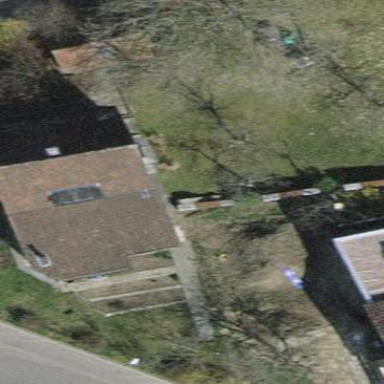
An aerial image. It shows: Detached building.